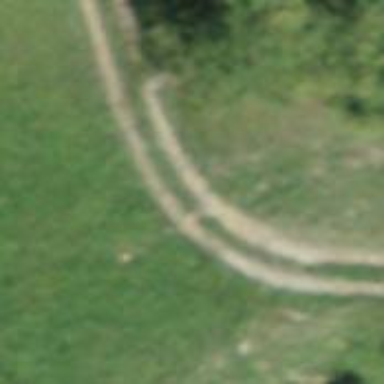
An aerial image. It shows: Unpaved track with grade2 tracktype.